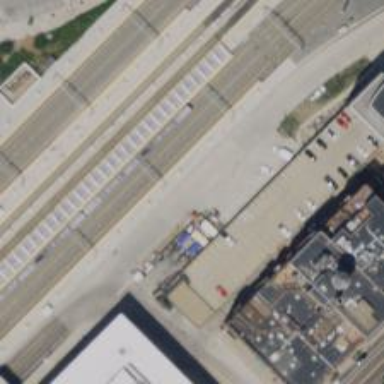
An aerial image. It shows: Busway road.